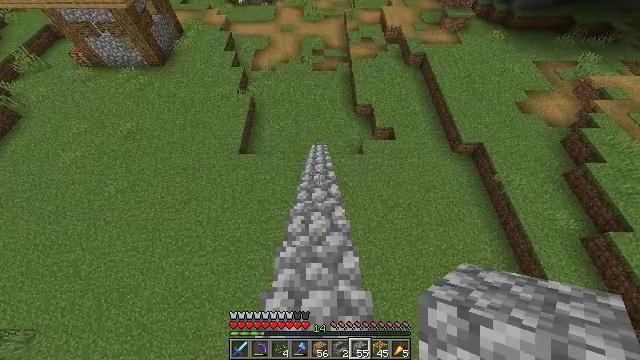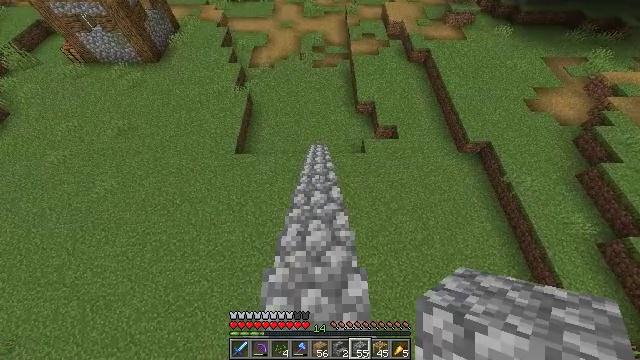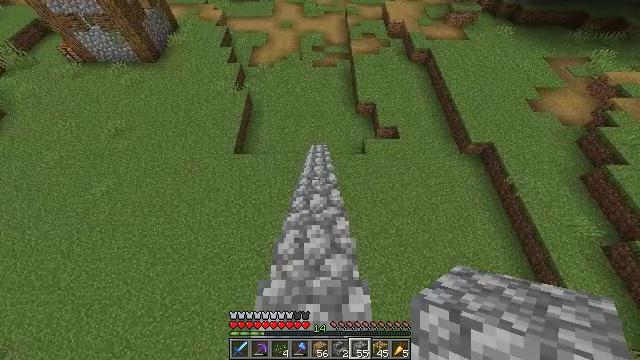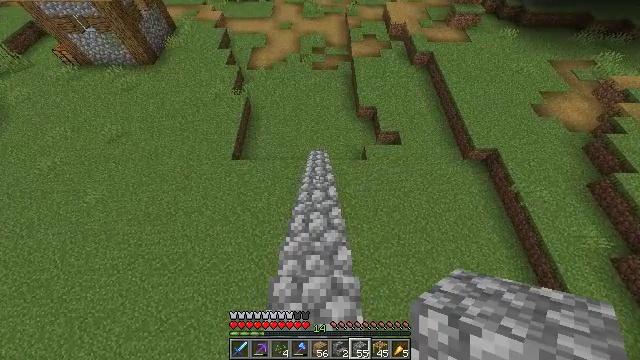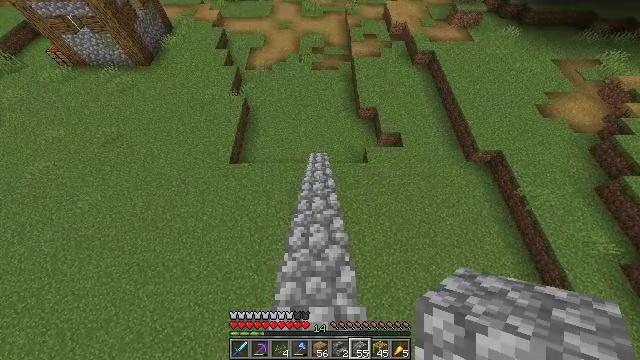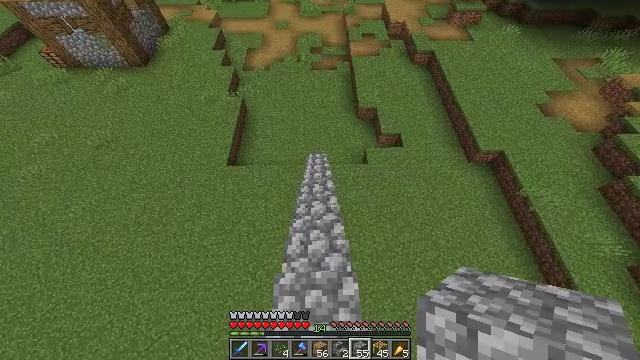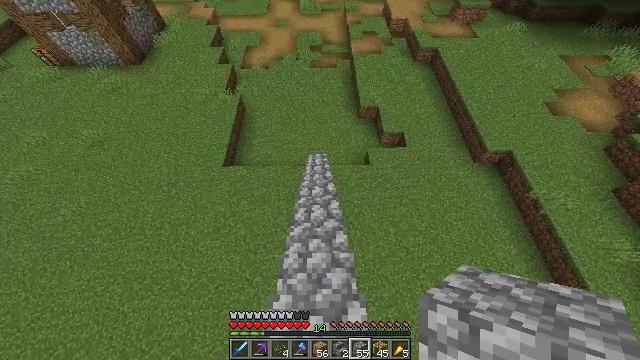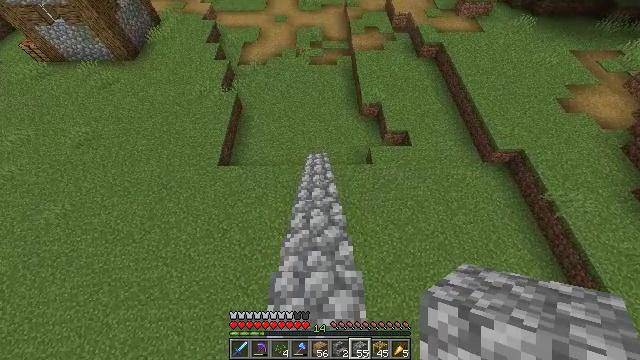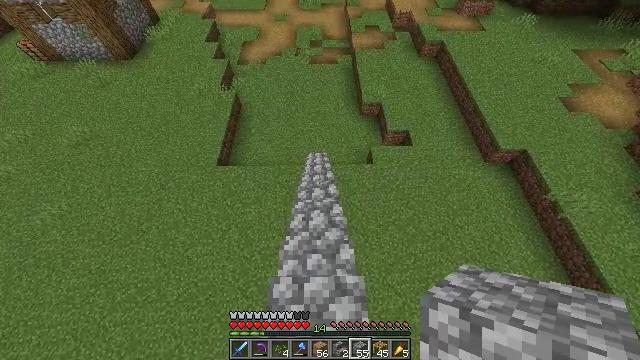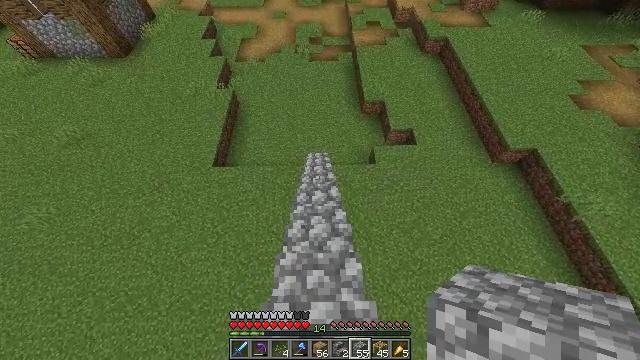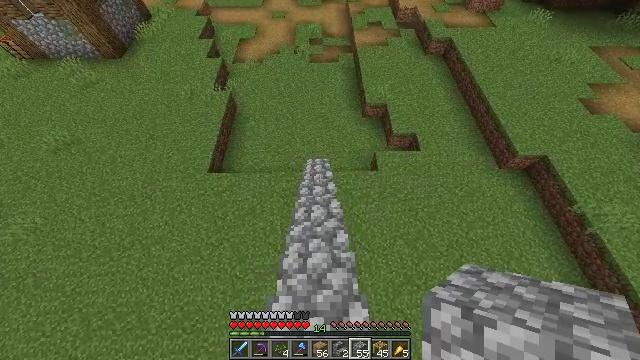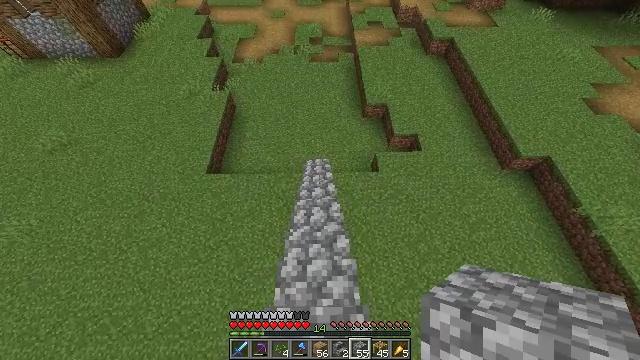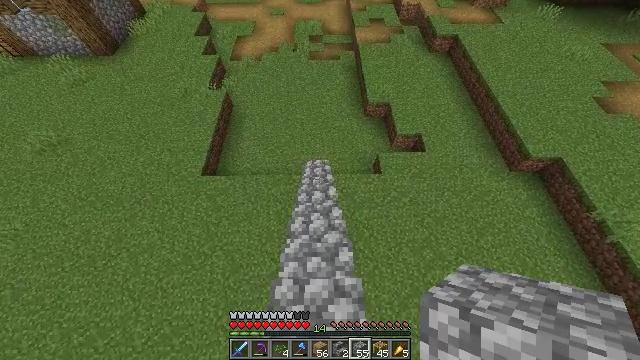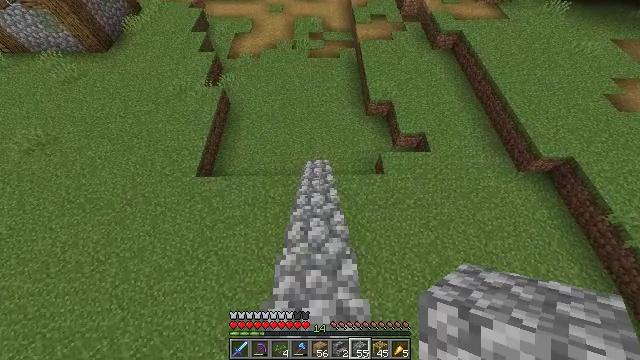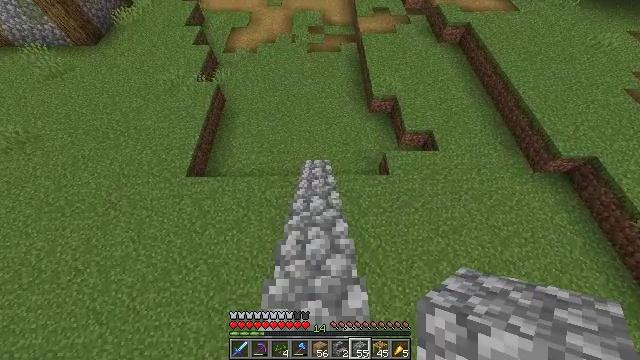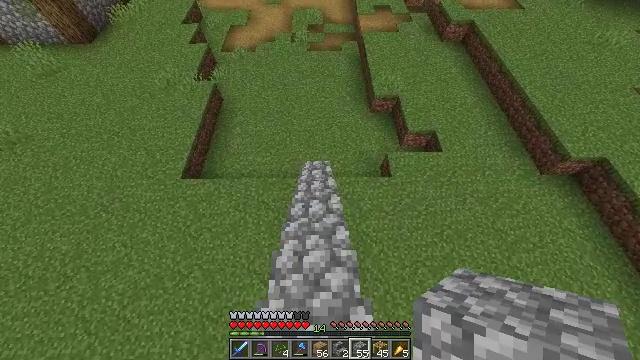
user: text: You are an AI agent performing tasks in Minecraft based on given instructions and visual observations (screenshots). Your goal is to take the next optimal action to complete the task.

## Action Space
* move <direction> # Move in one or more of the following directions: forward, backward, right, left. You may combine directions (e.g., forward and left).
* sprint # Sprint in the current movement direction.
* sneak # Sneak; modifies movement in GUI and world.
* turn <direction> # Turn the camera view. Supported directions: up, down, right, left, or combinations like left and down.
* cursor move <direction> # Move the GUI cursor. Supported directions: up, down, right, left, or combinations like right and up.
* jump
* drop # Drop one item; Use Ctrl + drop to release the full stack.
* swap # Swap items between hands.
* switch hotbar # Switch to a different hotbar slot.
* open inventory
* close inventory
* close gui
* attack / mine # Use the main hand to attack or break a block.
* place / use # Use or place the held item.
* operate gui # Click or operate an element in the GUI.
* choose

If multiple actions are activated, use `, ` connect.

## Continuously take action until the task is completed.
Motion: motion action
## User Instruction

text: Remove the scaffolding structure.
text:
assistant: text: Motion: move forward
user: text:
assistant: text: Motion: move forward
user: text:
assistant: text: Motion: move forward
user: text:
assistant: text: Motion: move forward, sprint
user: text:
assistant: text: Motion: move forward, sprint
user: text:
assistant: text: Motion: move forward, sprint
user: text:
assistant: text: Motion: move forward, sprint
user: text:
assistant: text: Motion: move forward, sprint
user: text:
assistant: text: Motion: move forward
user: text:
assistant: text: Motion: move forward
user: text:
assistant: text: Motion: move forward
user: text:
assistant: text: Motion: move forward
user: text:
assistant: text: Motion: move forward
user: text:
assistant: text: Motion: move forward
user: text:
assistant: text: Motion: move forward, sprint
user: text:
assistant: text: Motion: move forward, sprint
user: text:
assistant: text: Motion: move forward, sprint
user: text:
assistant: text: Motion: move forward, sprint
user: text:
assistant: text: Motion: move forward, sprint
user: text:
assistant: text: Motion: move forward
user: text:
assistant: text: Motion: move forward
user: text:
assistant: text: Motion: move forward
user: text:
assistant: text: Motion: move forward
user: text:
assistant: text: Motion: move forward
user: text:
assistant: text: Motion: move forward
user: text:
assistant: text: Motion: move forward
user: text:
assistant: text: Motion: move forward
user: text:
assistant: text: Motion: move forward
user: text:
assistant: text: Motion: move forward
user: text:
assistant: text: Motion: move forward